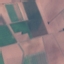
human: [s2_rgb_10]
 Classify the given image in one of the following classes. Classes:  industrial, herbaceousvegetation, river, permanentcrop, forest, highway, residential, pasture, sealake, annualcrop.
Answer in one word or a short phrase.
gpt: AnnualCrop